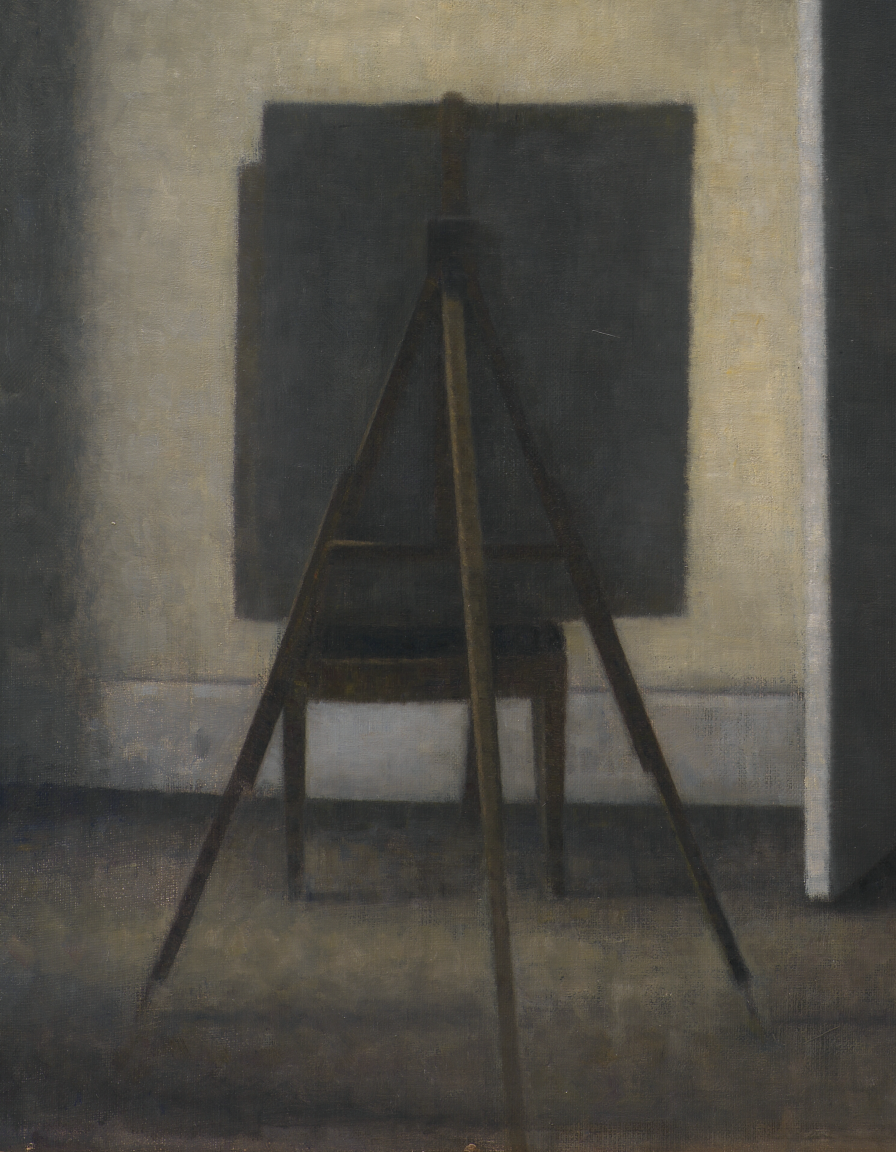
interior painting, wide, soft diffused light, wooden easel holding dark canvas against pale wall, open doorway visible right edge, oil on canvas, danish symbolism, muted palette